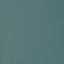
Label: SeaLake